Field crop: maize
Growth stage: 2
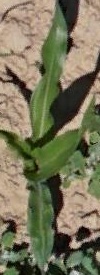
Species: maize